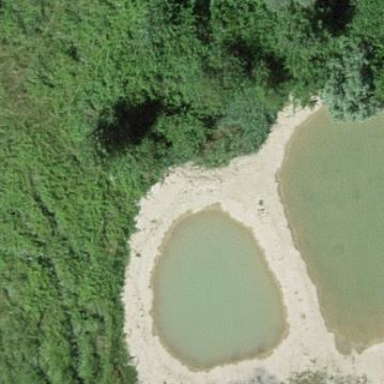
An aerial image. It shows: Pond surrounded by natural water.